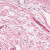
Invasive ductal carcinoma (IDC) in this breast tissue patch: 1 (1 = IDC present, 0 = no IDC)